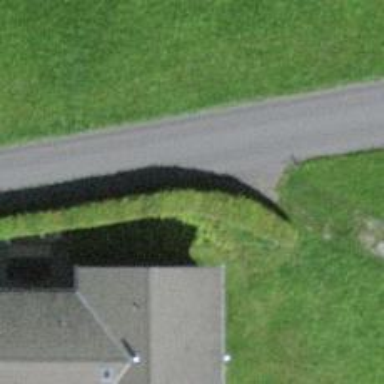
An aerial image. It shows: Hedge acting as barrier.